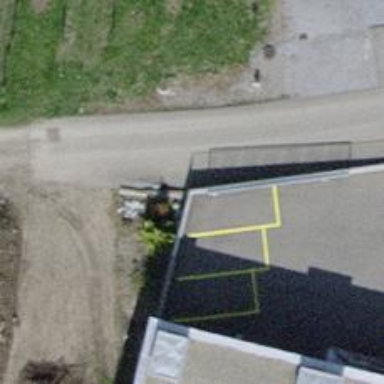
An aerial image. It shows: Fence.